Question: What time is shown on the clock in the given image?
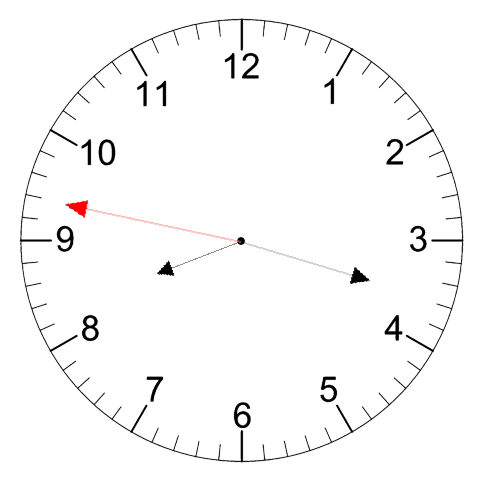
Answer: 08:17:47